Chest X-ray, AP view. Patient: 65 years old, sex M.
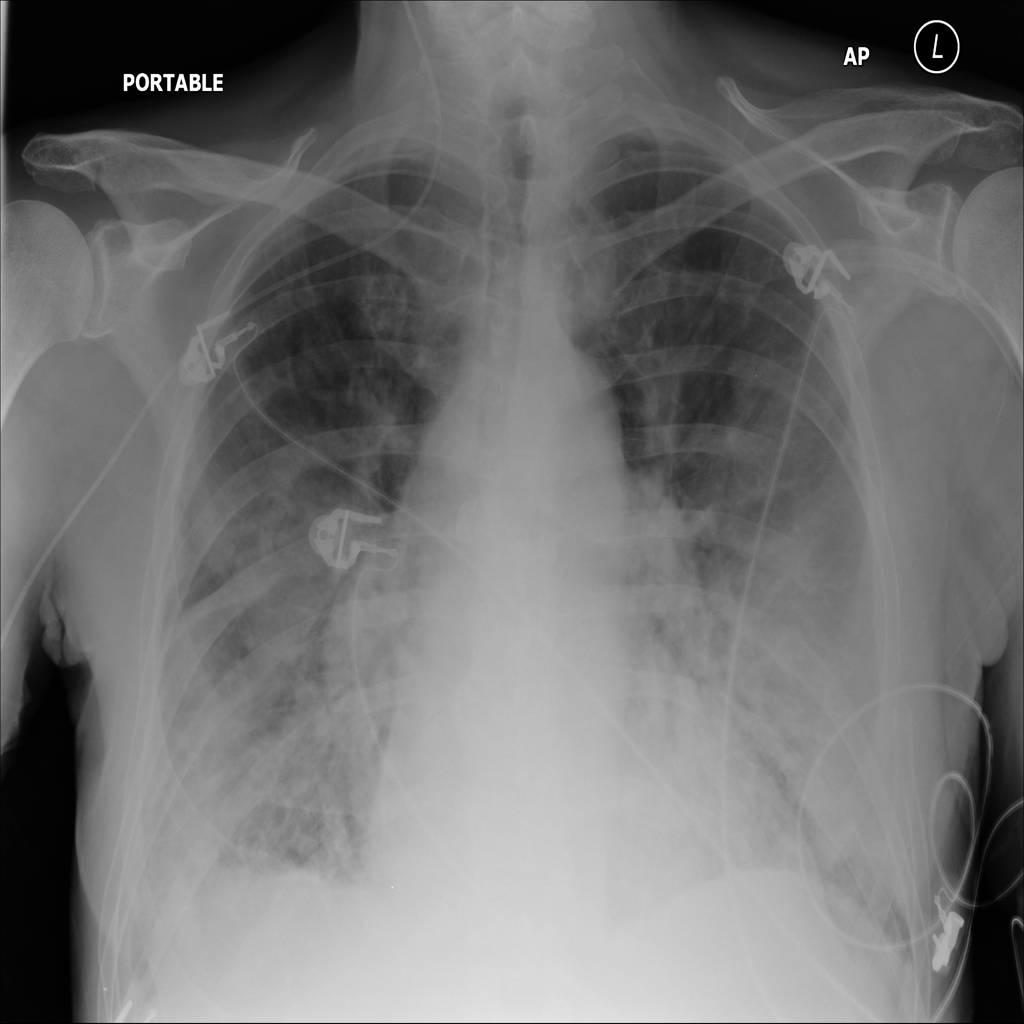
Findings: Mass, Nodule